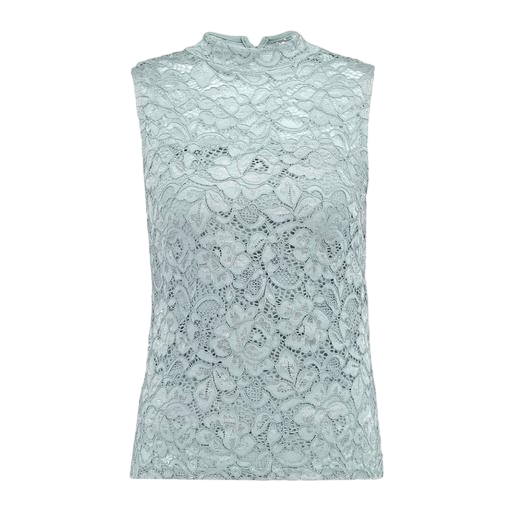
blue premium high neck top lace, sleeveless top lace, sleeveless lace, white background